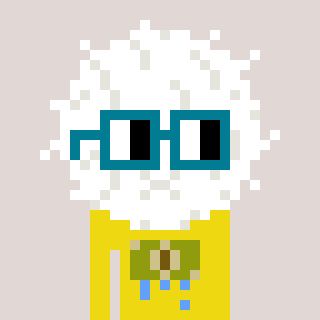
a pixel art character with square dark green glasses, a cottonball-shaped head and a yellow-colored body on a warm background